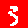
Digit: 3